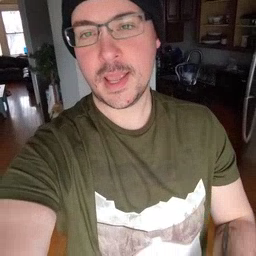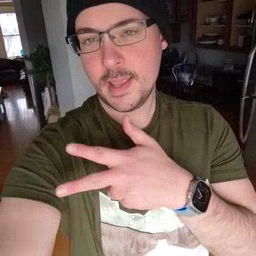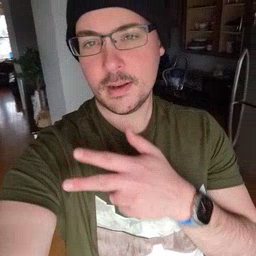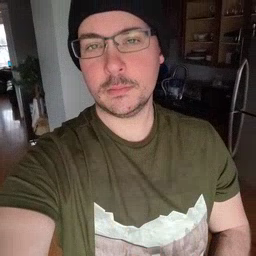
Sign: hen